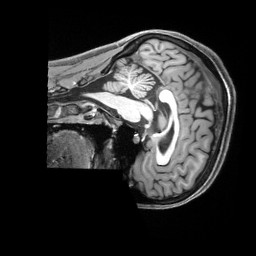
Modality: T1w
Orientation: sagittal
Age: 34
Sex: female
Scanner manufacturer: siemens
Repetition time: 2.3 s
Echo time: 0.00229 s